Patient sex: M
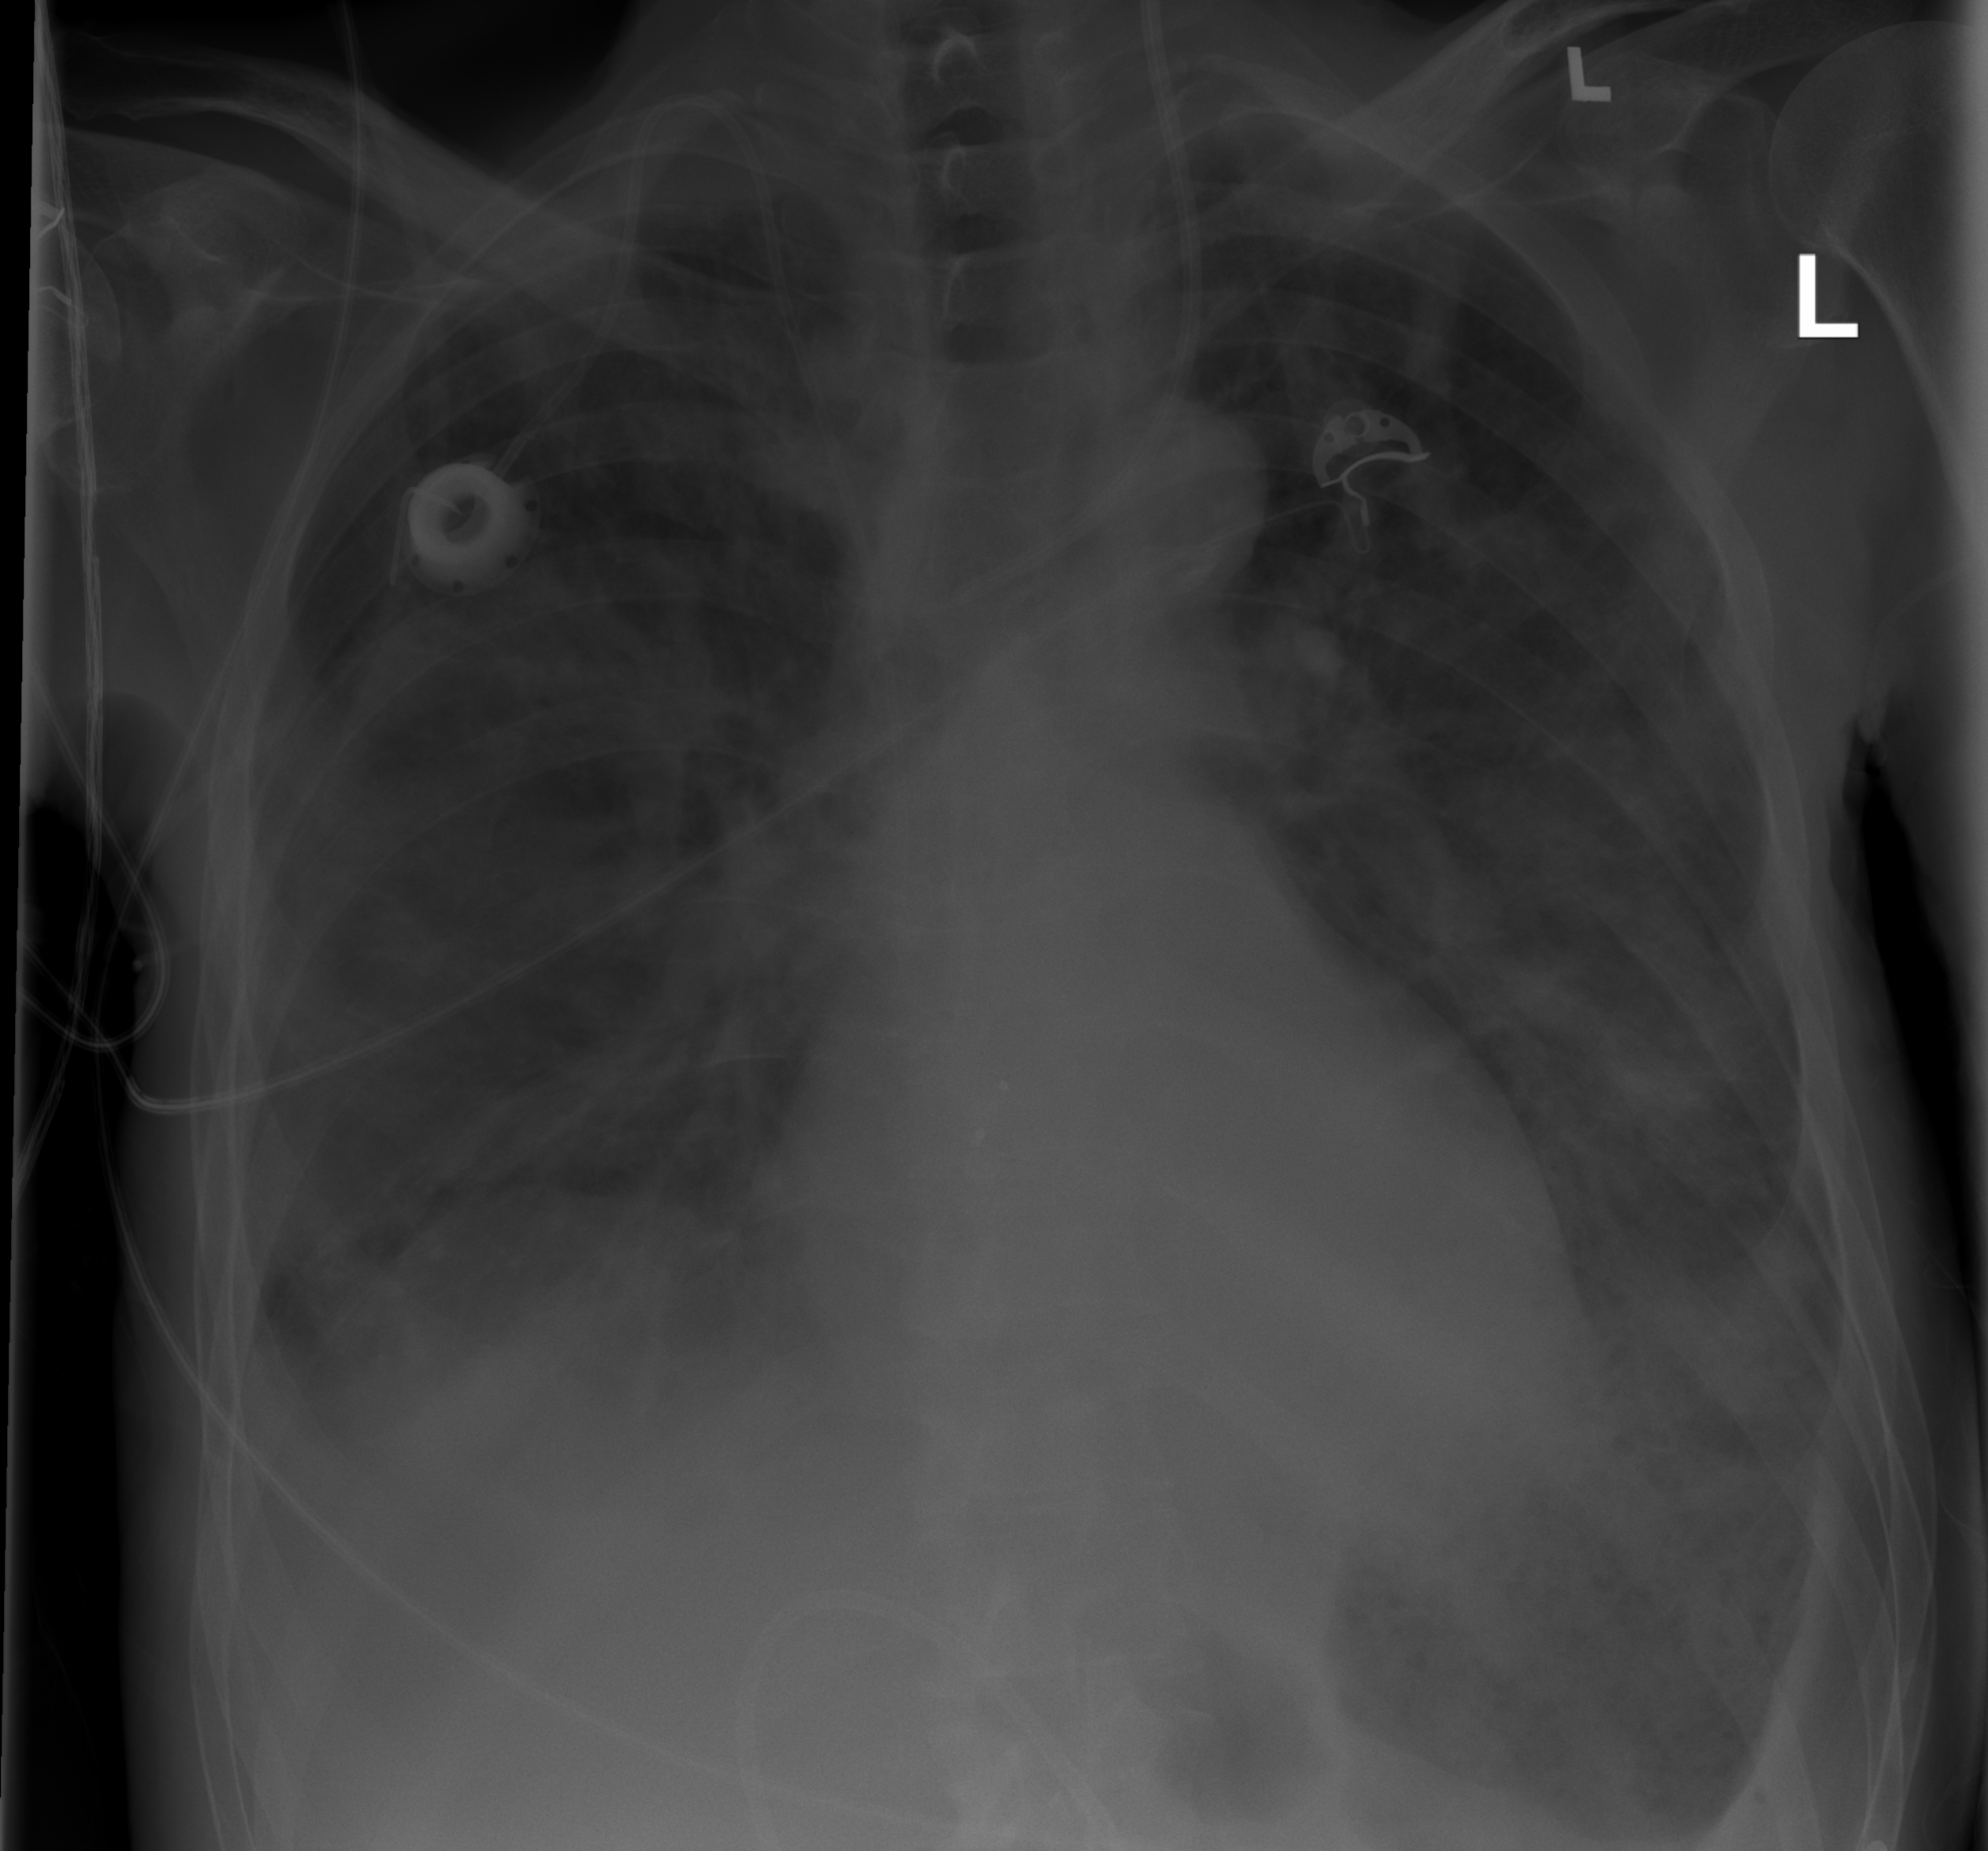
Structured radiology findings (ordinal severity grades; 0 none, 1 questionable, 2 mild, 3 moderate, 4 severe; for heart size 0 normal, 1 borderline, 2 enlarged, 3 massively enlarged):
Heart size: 1
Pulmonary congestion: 0
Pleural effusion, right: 2
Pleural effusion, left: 2
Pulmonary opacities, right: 3
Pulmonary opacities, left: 3
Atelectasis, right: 2
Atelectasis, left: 2